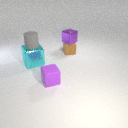
small brown rubber cube to the right of large cyan metal cube